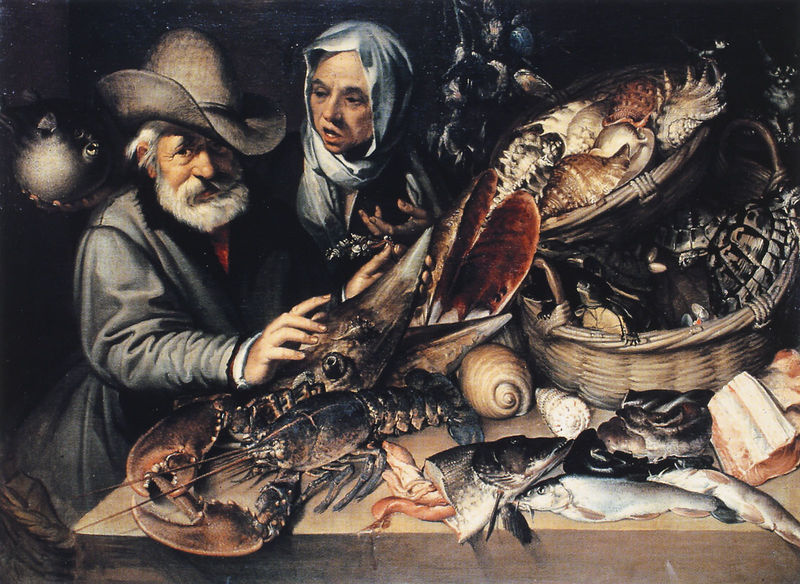
Titel: Die Fischhändler
Künstler: Bartolomeo Passerotti
Institution: Rom, Galleria Nazionale d’Arte Antica, Palazzo Barberini
Schlagwörter: dunkel, mann, weiß, frau, hut, tisch, blick, tuch, alt, bart, jacke, blicke, stillleben, man, alter mann, nasen, kopftuch, korb, bauer, hummer, meeresfrüchte, fisch, muscheln, schnecke, fische, meerestiere, speck, markttag, eckel, mand, kugelfisch, seefrüchte, walfleisch, fischverkaufer, krebst, schaare